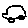
Label: car